Aerial crown-view tile of a tropical tree (Barro Colorado Island, Panama), acquired 20250217:
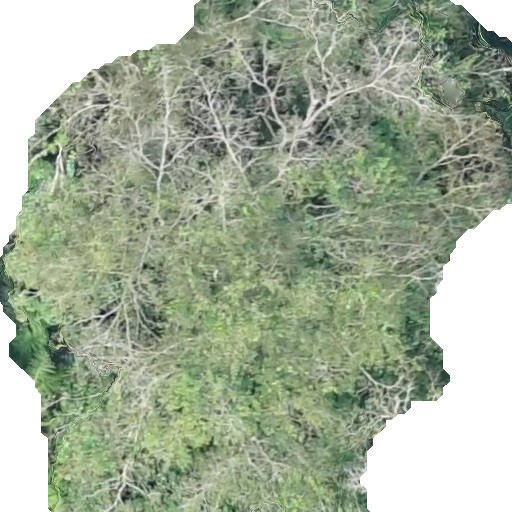
Species: Hura crepitans
GBIF accepted scientific name: Hura crepitans
Crown area: 346.532 m²